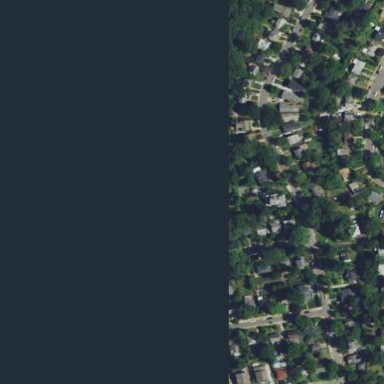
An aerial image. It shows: Residential area composed of single-family homes.